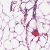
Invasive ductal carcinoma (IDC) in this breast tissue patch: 0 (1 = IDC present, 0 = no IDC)